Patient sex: F
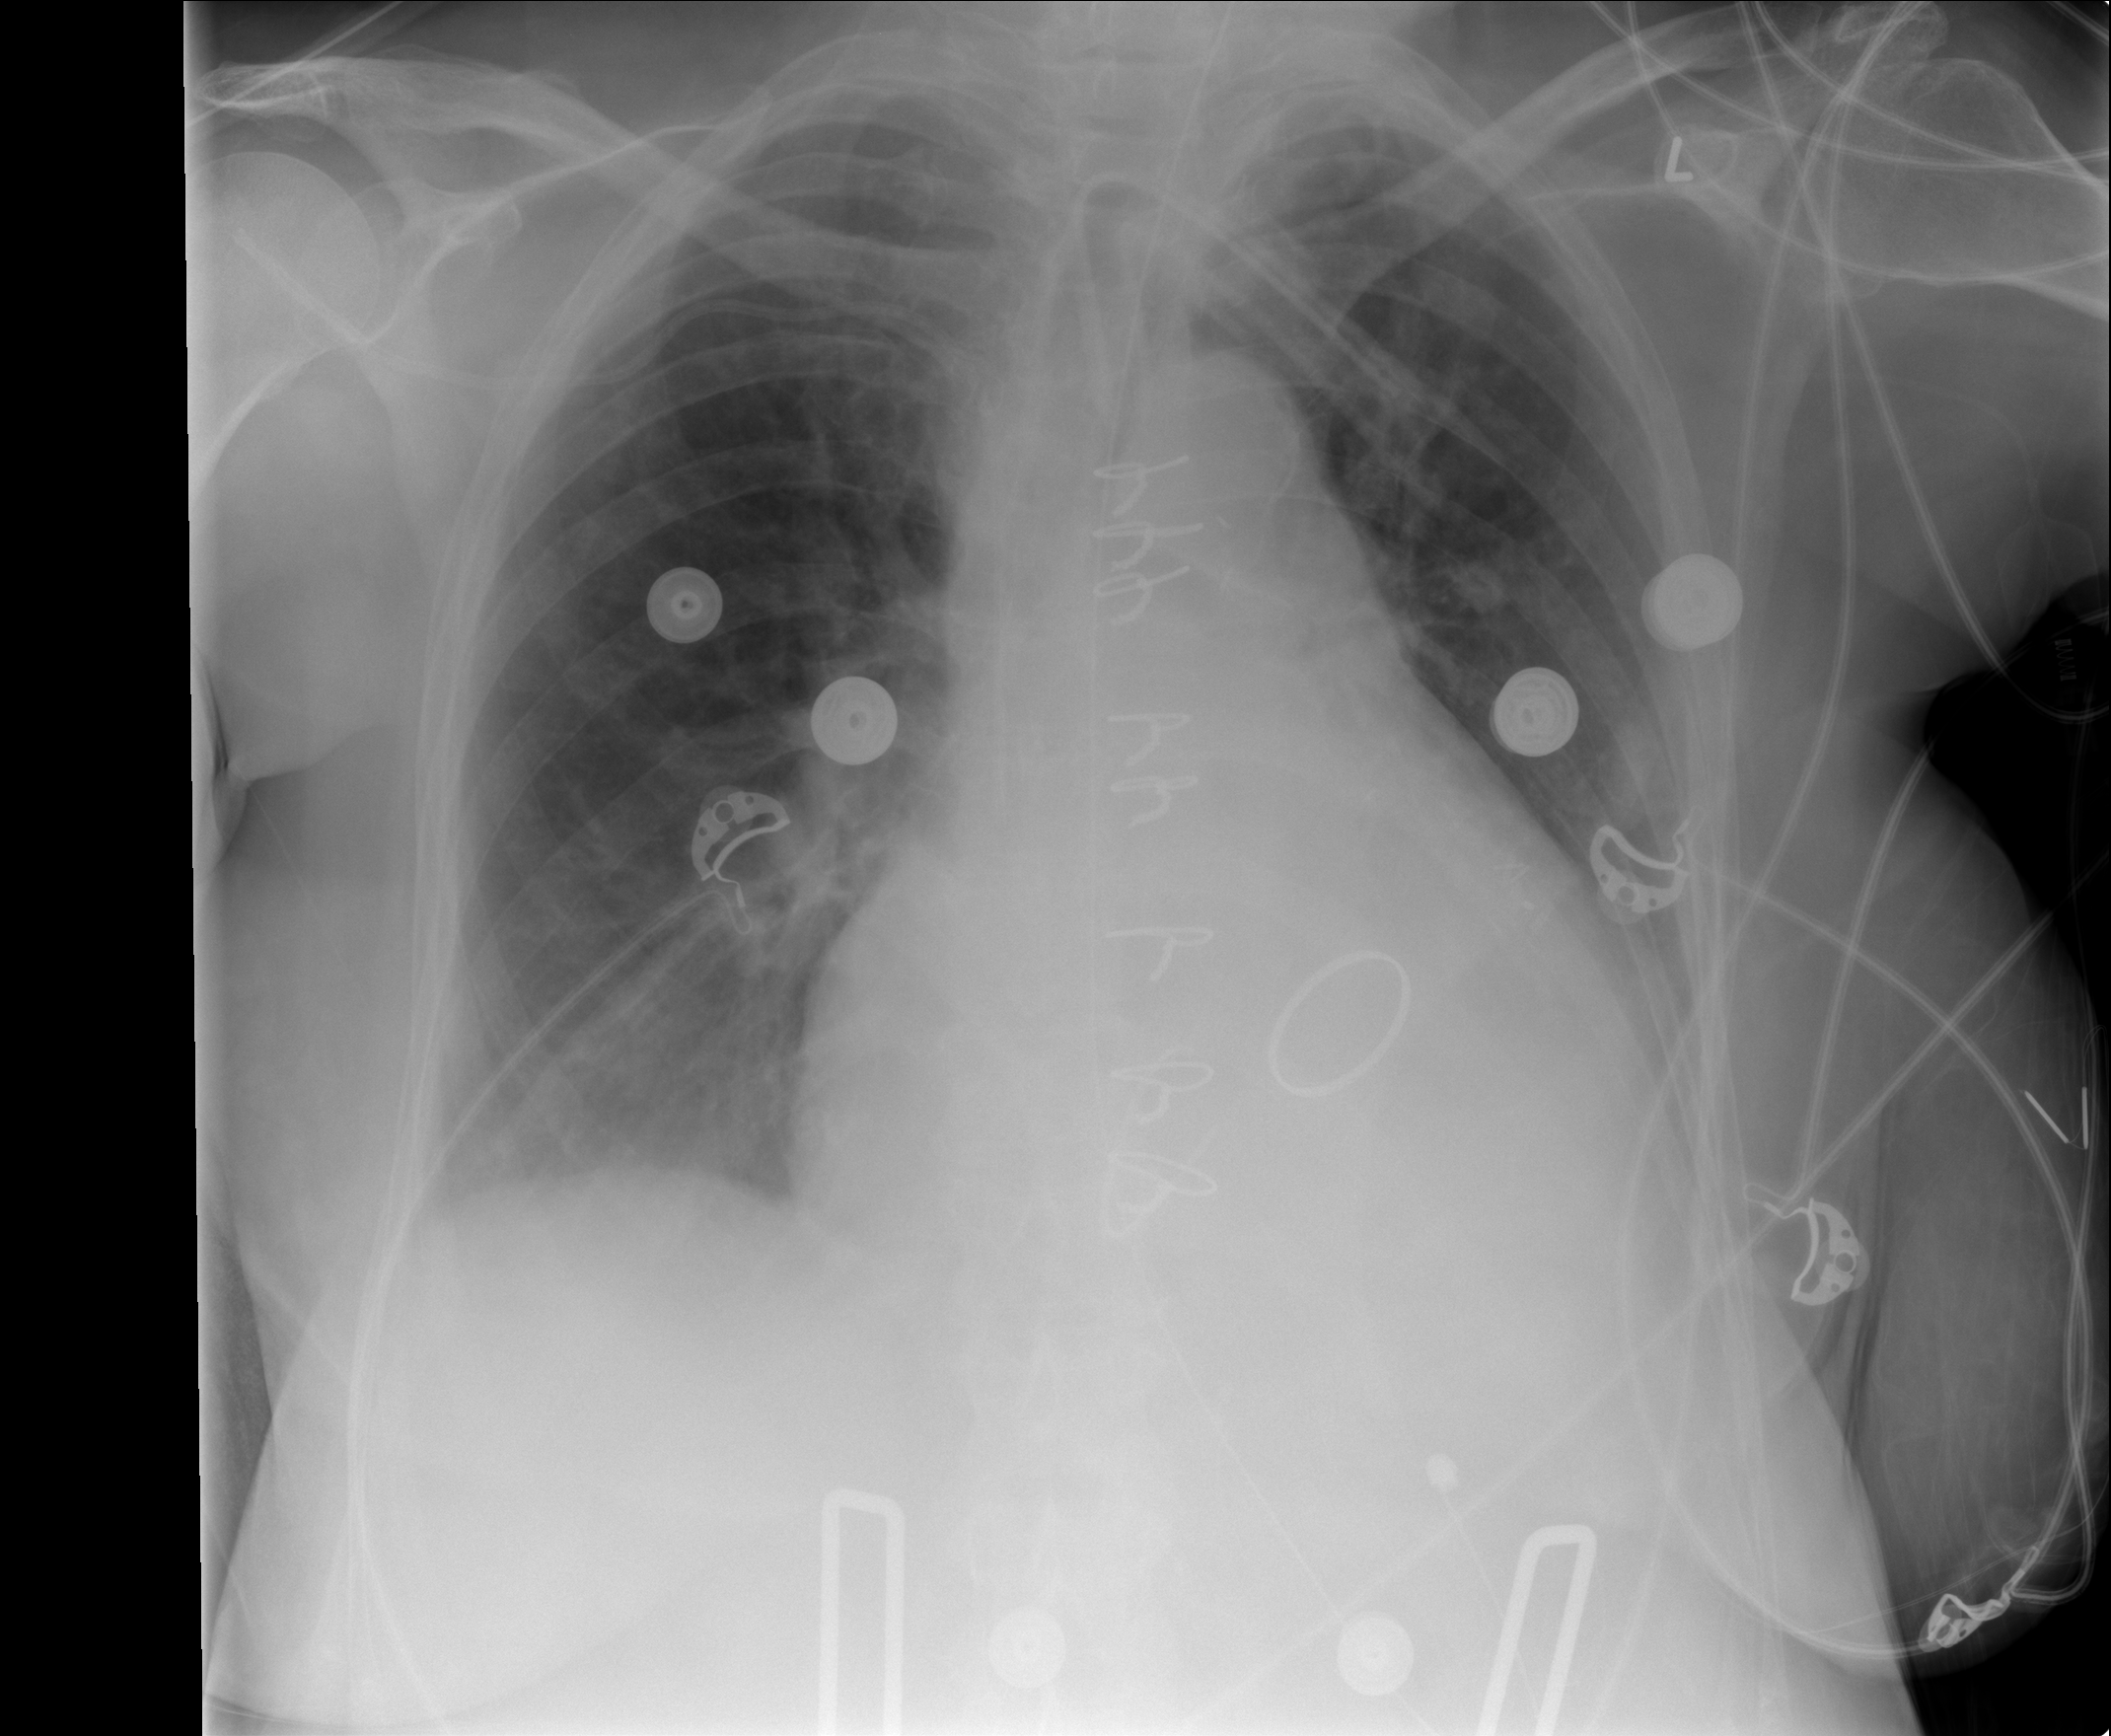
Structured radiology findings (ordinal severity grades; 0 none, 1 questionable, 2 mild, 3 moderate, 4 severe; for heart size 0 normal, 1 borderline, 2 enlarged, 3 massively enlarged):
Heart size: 2
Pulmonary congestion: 0
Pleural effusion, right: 1
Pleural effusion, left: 2
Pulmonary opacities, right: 0
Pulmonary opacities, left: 0
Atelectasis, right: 2
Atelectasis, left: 2